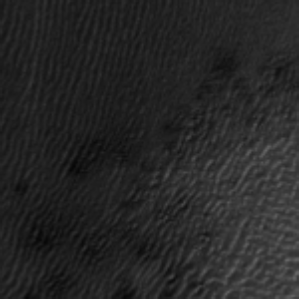
Label: frost